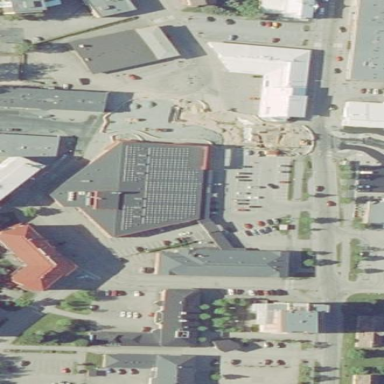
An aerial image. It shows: Retail building.